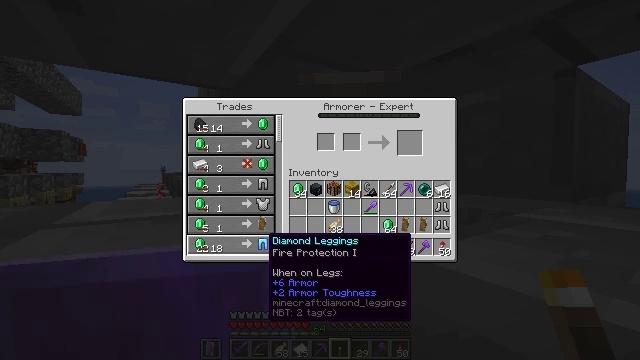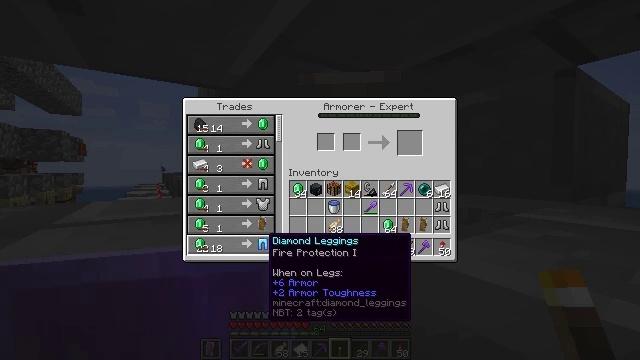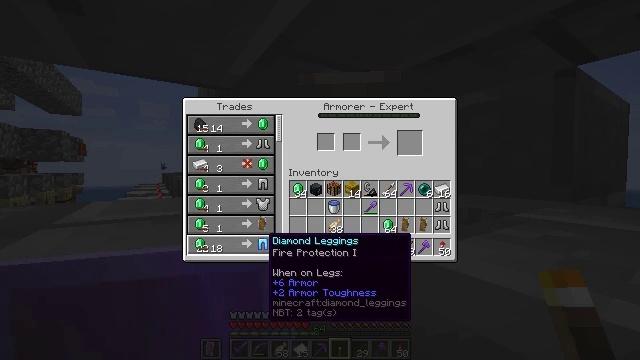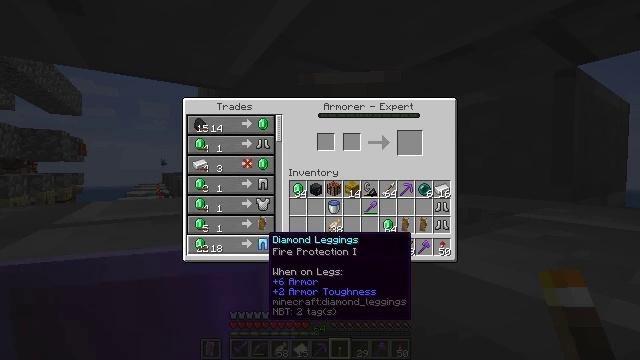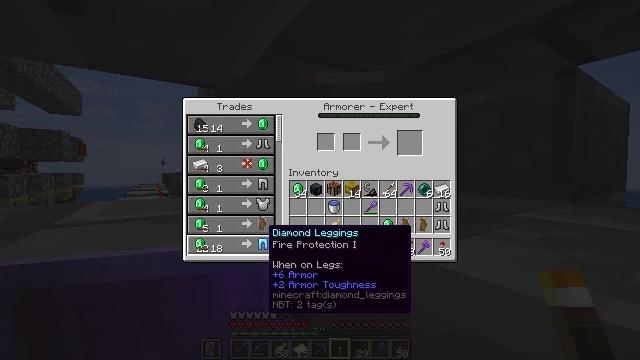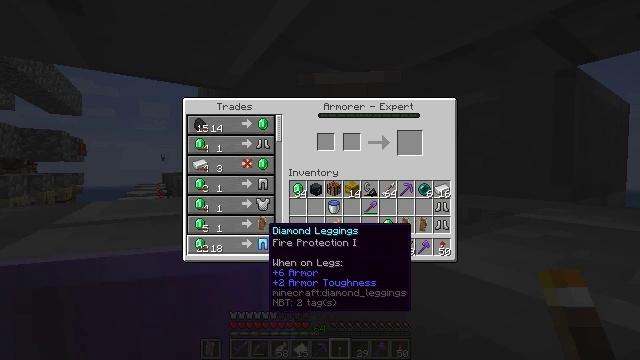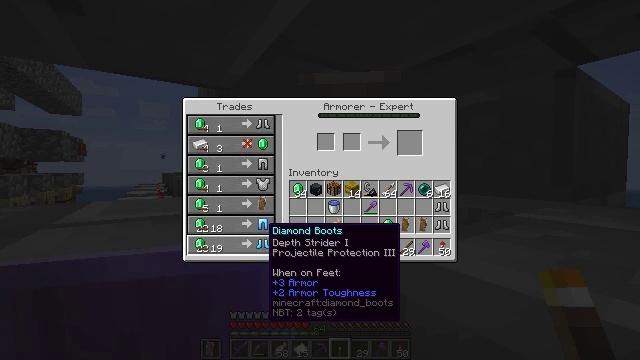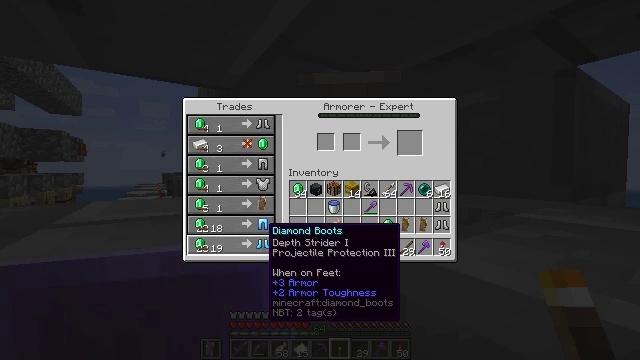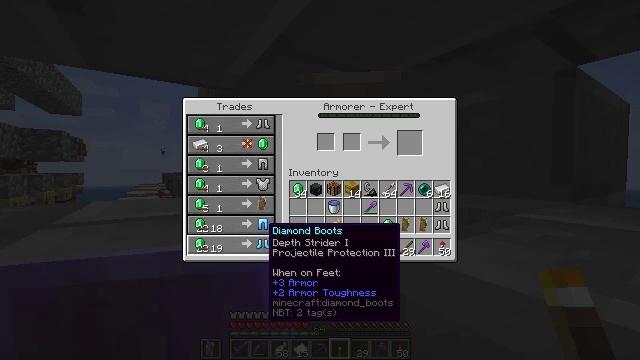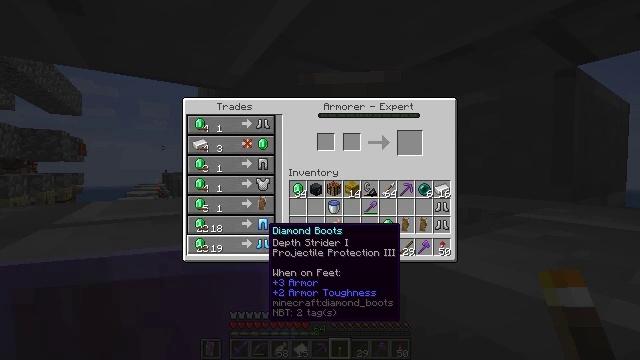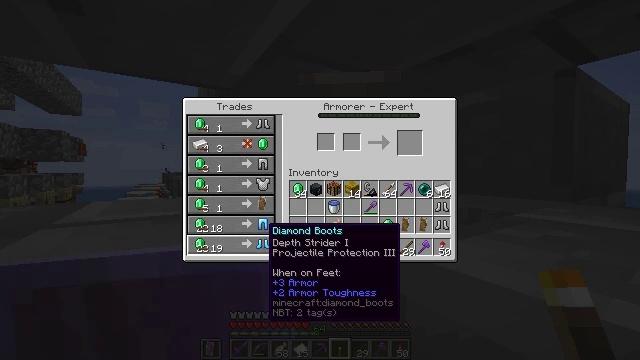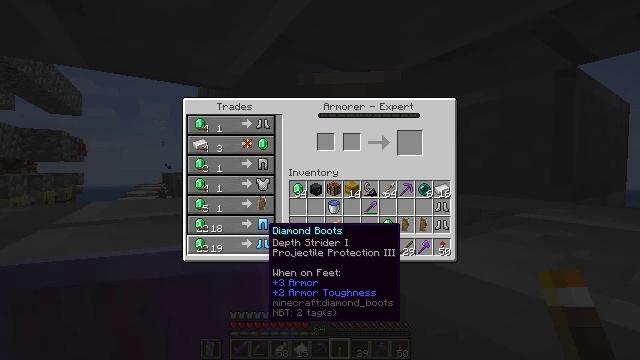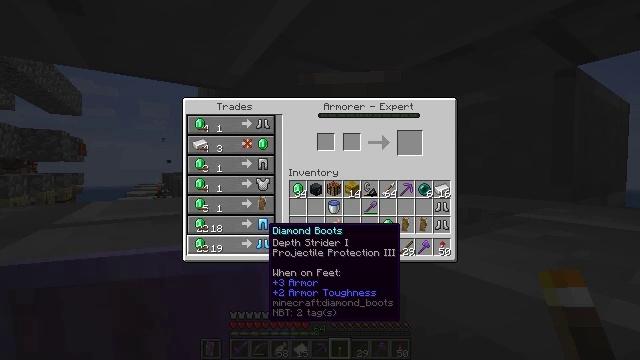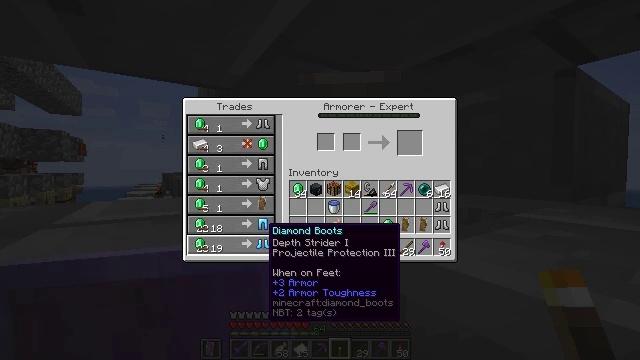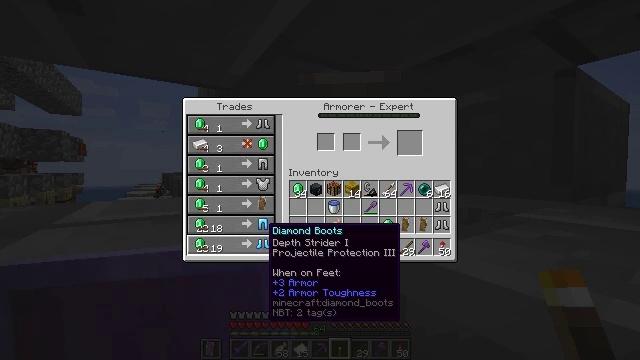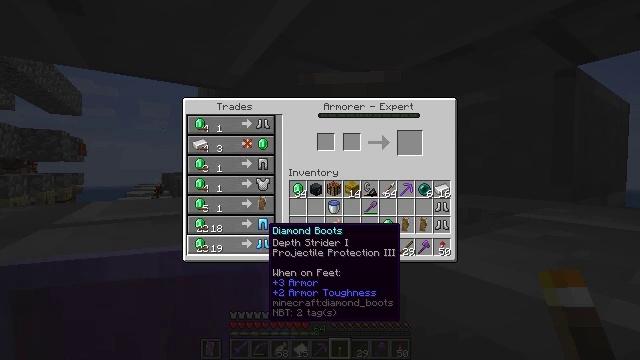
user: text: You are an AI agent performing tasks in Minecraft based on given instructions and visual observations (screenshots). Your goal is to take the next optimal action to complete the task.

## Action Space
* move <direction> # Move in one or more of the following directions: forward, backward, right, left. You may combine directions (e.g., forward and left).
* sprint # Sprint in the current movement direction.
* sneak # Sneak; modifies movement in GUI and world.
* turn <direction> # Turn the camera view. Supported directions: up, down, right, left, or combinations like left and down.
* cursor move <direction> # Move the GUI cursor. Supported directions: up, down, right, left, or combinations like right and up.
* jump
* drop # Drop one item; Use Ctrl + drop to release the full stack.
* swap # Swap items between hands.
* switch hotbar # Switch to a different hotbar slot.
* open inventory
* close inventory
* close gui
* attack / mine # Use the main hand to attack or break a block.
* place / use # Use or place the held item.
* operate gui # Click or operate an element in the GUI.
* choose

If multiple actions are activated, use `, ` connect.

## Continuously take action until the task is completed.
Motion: motion action
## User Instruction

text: Craft a set of chainmail leggings at the crafting table.
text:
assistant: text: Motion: no_op
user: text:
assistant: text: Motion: no_op
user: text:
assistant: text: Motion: no_op
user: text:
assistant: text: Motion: turn up
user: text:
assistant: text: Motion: no_op
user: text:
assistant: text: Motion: no_op
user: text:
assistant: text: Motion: no_op
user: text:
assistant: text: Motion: no_op
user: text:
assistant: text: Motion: no_op
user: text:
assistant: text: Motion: no_op
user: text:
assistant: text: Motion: no_op
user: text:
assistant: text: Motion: no_op
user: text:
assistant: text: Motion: no_op
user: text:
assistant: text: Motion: no_op
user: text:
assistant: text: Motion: no_op
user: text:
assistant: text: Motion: no_op
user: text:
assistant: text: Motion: no_op
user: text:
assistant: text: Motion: no_op
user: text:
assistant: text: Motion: no_op
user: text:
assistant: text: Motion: no_op
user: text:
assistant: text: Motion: no_op
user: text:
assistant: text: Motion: no_op
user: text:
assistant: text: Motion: no_op
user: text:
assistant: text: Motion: no_op
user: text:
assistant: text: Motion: no_op
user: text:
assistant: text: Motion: no_op
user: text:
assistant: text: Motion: no_op
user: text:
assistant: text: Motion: no_op
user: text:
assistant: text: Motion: no_op
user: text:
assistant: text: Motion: no_op